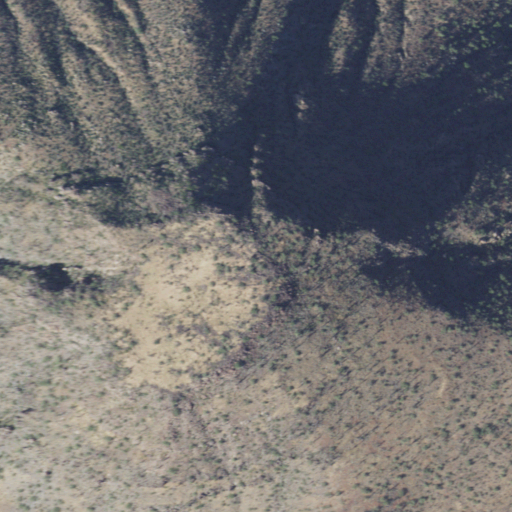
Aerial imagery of mountain in Arizona named Sugarloaf Mountain containing only shrub